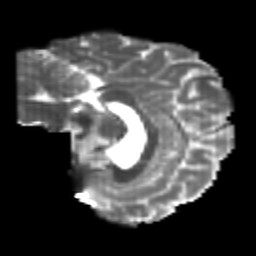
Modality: T2w
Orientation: sagittal
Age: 25
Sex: male
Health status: healthy
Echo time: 0.074 s